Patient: sex M, age 57
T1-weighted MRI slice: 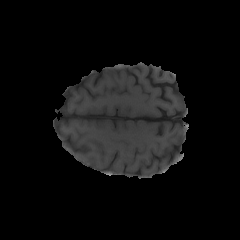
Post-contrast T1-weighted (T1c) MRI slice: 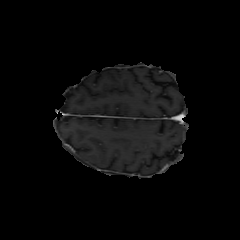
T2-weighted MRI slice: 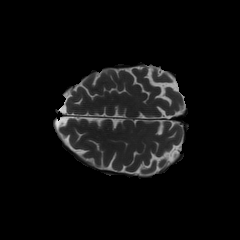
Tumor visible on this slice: no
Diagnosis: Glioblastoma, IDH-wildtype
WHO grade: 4